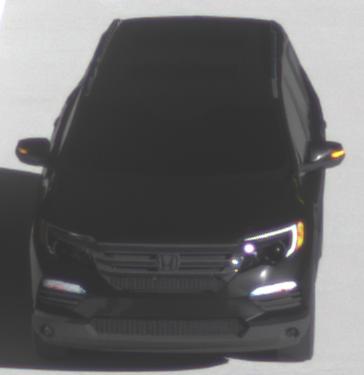
Make: Honda
Model: Pilot
Detailed model: 3
Model produced from: 2015
Model produced until: 2022
Doors: 5
Color: black
Road condition: dry road
Daytime: morning or afternoon
Contrast: high contrast